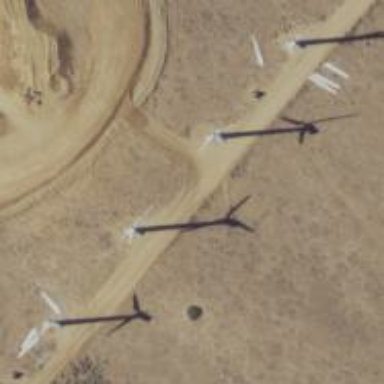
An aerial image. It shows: Wind generator powered by wind turbine.